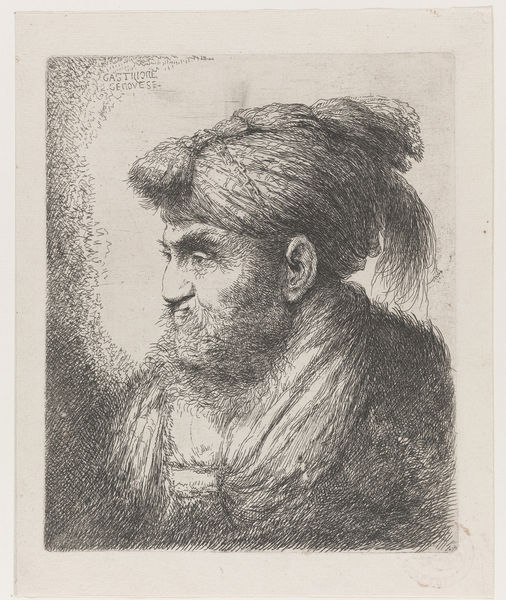
Titel: Hoofd van een man met een tulband met kwast
Künstler: Giovanni Benedetto Castiglione
Standort: Amsterdam
Institution: Rijksmuseum
Schlagwörter: mann, grau, licht, nase, ohr, zeichnung, blick, schal, bart, augen, kragen, portrait, porträt, haare, bruststück, schraffur, radierung, titel, hakennase, quast, turban, bauschig, krumm, schopf, türke, osmane, turbahn, kleine augen, zausel, kumme nase